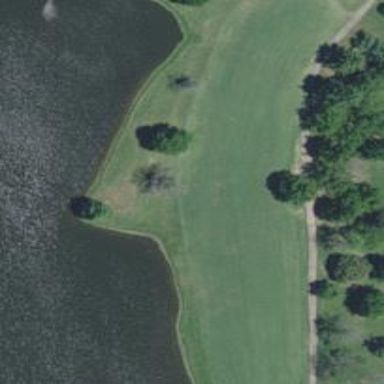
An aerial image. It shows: Grassy area designated as driving range for golf.